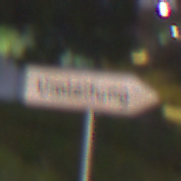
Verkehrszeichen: UmleitungswegweiserRechtsweisend
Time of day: Night
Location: Outdoor (Suburban)
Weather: PartlyCloudy
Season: NotSpecified
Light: Artificial